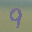
Label: 9